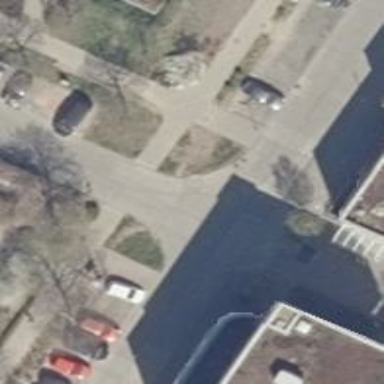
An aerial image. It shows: Residential road with concrete surface. There is separate sidewalk.